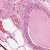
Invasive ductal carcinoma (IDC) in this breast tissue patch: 0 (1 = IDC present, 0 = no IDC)